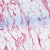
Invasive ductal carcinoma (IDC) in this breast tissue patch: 0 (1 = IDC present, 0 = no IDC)